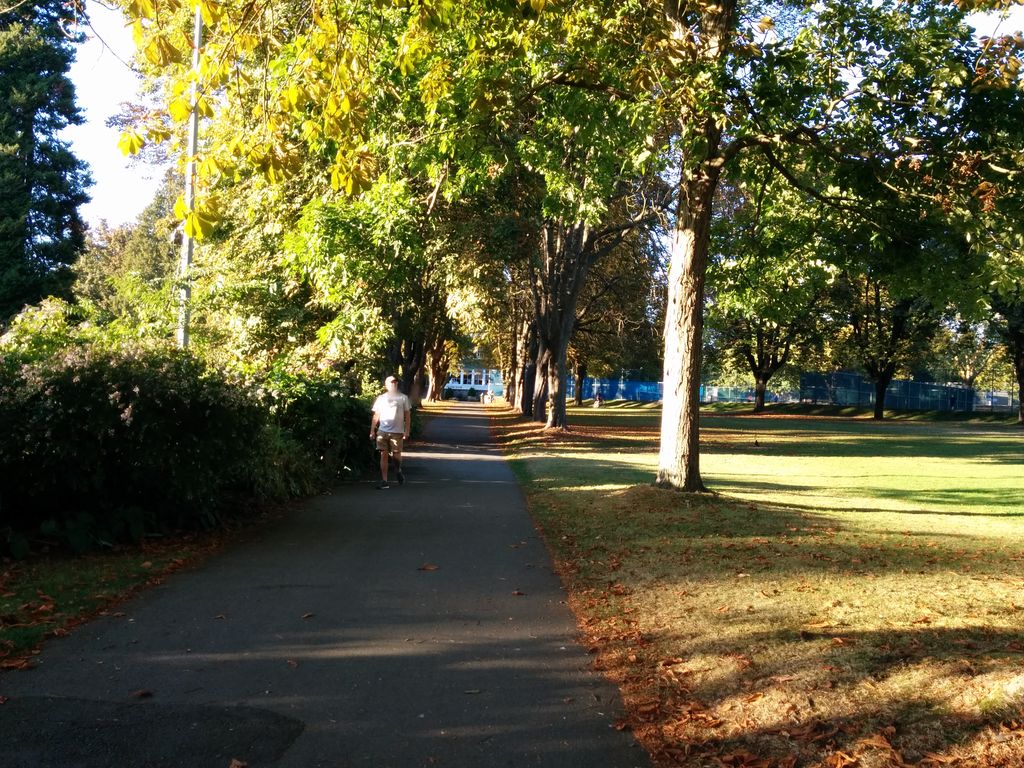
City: vancouver